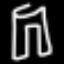
Label: pants